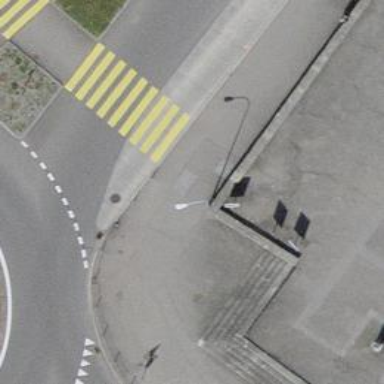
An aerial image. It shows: Asphalt sidewalk along the footway.